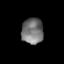
Tissue: prostate
Cell type: T cells
Senescence score: 0.3501
Nuclear area (px): 550
Mean DAPI intensity: 117.062